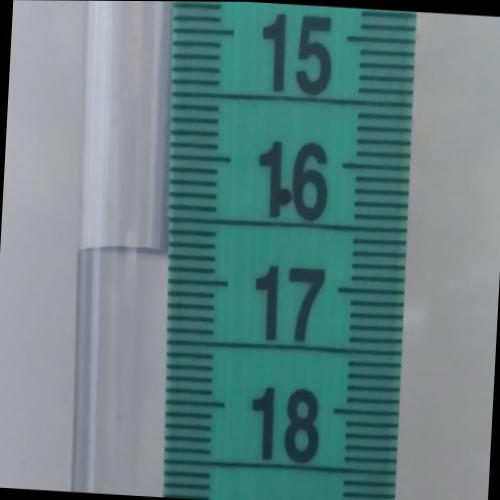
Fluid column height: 16.8 cm